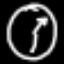
Label: clock